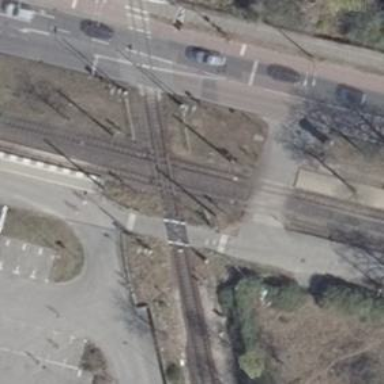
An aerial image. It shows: Railway crossing.